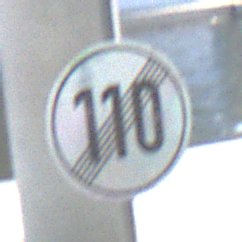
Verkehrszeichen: EndeGeschwindigkeit110
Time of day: MorningAfternoon
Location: Outdoor (Urban)
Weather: PartlyCloudy
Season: NotSpecified
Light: Natural